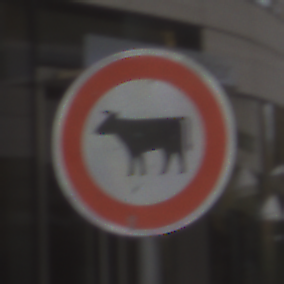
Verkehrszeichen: VerbotViehtrieb
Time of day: Midday
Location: Outdoor (Urban)
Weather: Overcast
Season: NotSpecified
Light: Natural